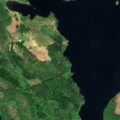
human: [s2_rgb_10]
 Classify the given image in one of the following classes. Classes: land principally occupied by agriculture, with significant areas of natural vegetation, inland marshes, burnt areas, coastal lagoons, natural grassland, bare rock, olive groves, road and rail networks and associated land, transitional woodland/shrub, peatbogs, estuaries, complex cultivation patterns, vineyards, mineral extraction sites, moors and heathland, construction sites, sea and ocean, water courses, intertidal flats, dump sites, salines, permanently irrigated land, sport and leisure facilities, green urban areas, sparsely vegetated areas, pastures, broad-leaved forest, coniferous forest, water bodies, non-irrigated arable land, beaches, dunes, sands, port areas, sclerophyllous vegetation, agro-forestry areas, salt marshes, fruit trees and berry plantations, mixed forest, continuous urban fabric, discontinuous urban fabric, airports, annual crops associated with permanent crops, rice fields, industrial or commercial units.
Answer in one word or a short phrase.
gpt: mixed forest, water bodies